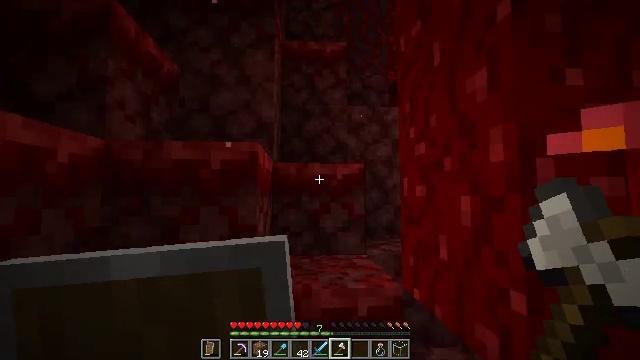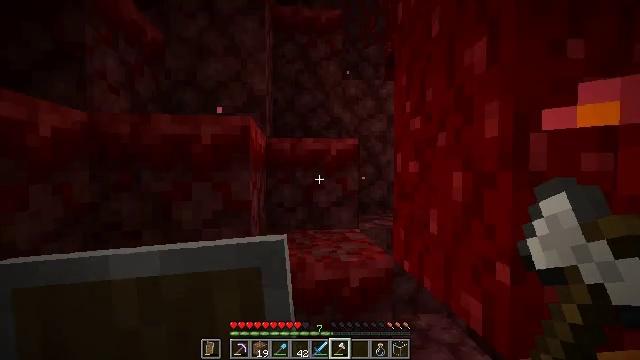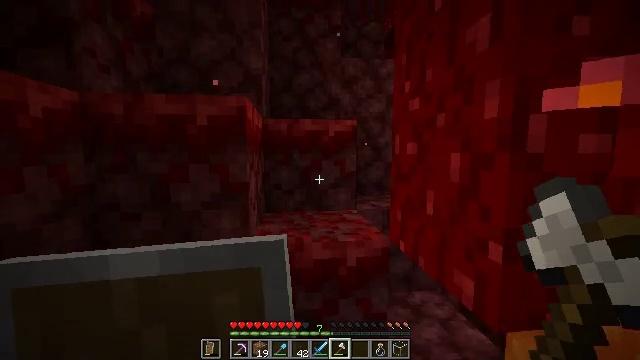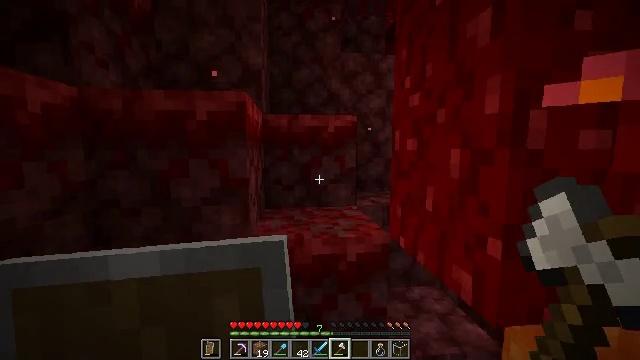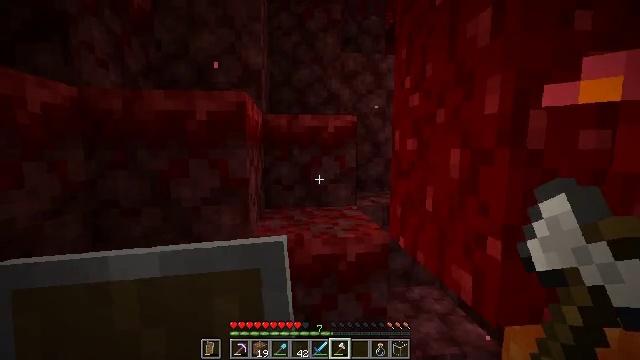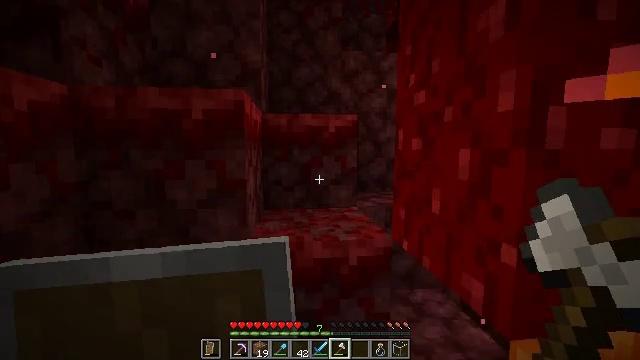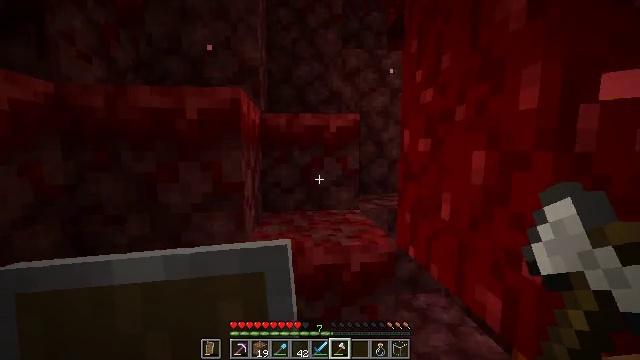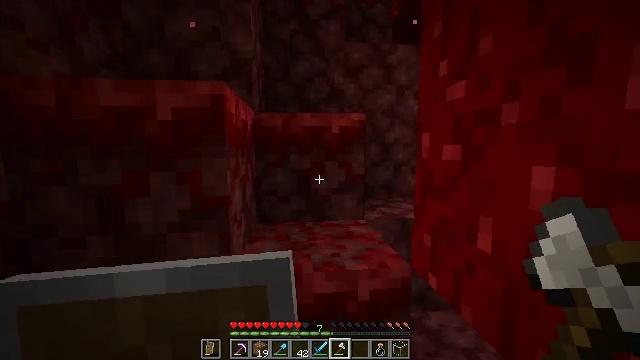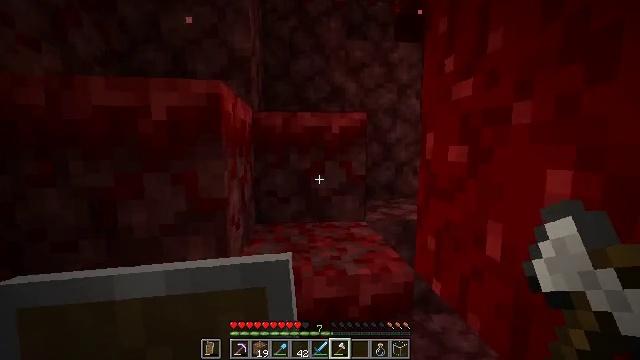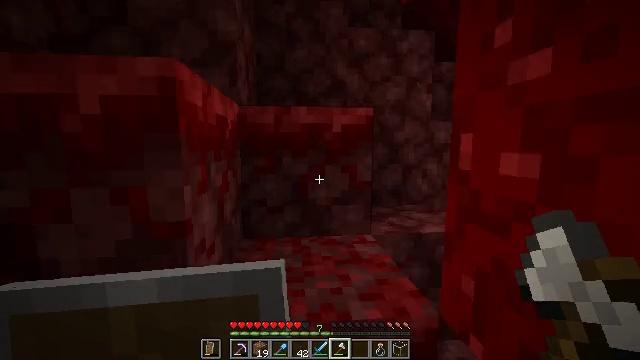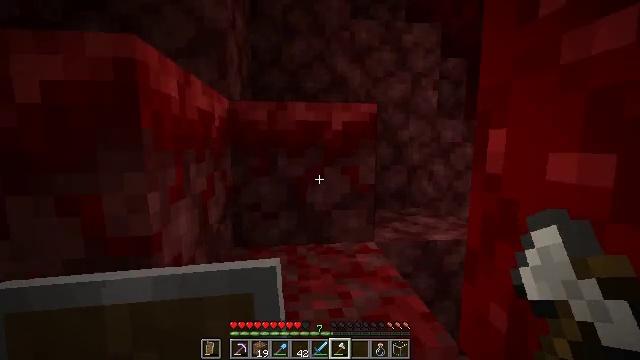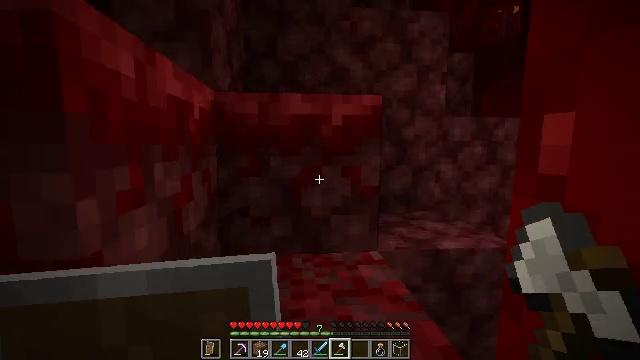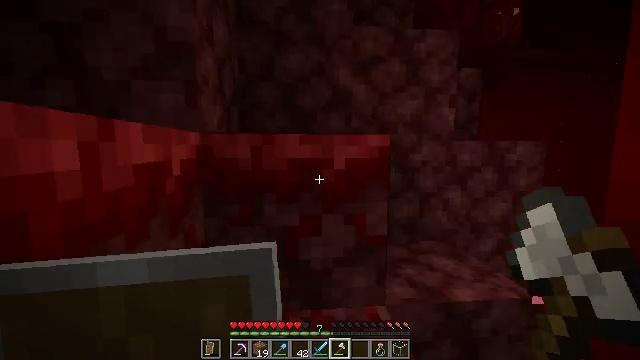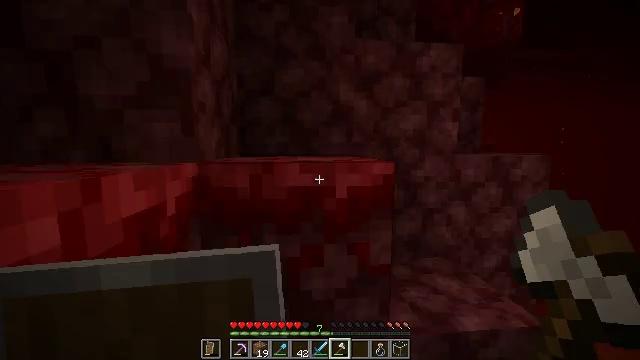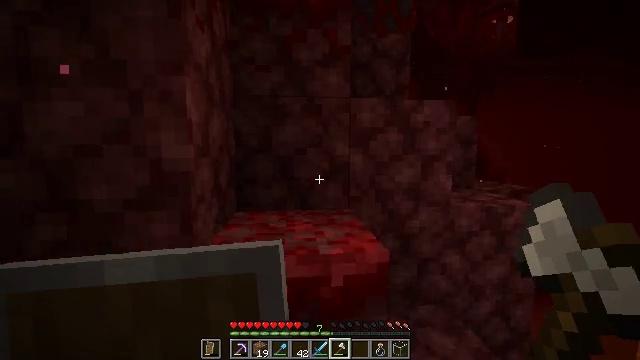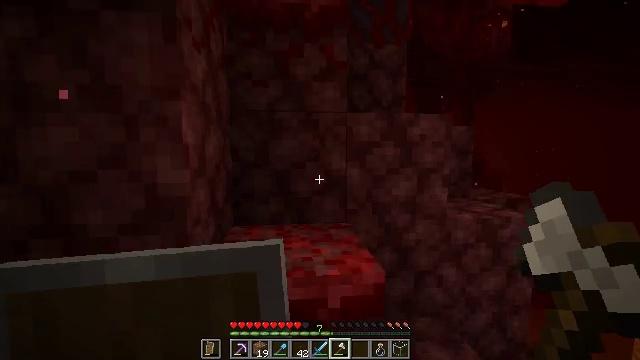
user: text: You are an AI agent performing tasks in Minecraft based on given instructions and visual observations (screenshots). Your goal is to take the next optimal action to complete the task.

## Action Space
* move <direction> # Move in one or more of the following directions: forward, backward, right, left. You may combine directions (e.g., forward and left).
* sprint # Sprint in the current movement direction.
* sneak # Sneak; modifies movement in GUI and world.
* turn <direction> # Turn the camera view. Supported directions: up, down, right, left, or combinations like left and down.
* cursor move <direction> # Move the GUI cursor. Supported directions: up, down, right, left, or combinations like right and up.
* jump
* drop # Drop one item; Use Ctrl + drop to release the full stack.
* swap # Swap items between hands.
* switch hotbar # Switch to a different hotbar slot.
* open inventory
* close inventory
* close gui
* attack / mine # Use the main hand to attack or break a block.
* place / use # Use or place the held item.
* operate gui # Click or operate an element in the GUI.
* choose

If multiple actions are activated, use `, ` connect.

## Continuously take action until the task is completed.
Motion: motion action
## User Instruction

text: Collect crimson stem for building materials.
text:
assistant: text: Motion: turn right and down
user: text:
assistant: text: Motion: turn down
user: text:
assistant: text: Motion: no_op
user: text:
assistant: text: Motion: no_op
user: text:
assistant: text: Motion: move forward
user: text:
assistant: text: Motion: move forward
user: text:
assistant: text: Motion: move forward
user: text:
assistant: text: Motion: move forward
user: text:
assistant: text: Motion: move forward
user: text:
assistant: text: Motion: move forward
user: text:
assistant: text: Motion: move forward
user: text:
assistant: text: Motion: move forward, jump
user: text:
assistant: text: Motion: move forward, jump
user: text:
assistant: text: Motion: move forward, jump
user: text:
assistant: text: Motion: move forward, jump
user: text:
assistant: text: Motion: move forward
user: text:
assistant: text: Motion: move forward
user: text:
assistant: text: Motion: move forward
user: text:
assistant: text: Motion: move forward
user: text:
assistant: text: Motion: move forward
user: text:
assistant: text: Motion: move forward, jump
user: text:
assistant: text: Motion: move forward, jump
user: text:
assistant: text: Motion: move forward, jump
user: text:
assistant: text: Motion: move forward, turn right, jump
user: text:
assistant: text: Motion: move forward, turn right
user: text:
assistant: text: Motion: move forward, turn right
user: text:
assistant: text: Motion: move forward, turn right
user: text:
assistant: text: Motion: turn right
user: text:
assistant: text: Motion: turn right
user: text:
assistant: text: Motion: turn right